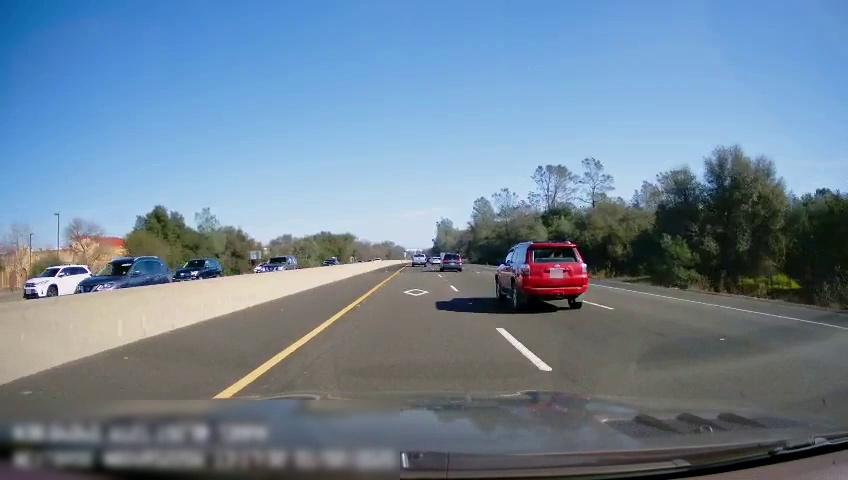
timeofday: Day
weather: Sunny
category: Drivable Space
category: Vehicles | SUV
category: Vehicles | Truck
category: Vehicles | SUV
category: Vehicles | SUV
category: Vehicles | SUV
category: Vehicles | SUV
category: Vehicles | SUV
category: Lanes | Current Lane
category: Lanes | Current Lane
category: Lanes | Current Lane
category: Lanes | Alternate Lane